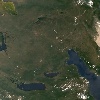
Label: land